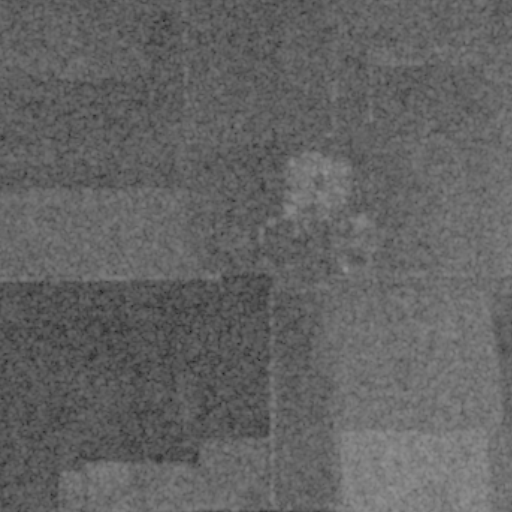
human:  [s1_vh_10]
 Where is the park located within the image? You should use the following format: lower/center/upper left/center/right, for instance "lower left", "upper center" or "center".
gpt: The park is located in the center right of the image.
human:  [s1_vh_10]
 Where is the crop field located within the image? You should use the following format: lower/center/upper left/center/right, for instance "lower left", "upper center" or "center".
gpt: There is no crop field in the image.

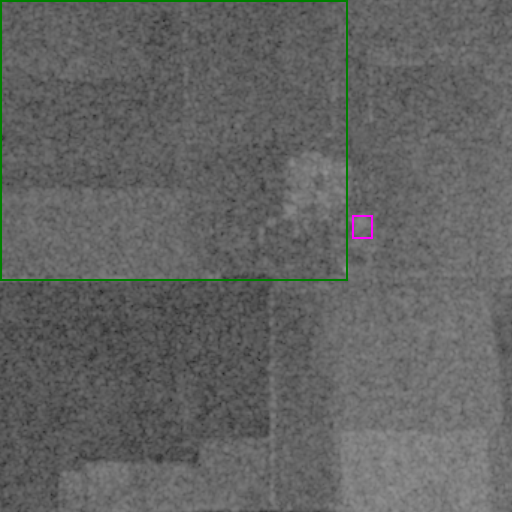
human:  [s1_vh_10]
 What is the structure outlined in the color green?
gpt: The structure outlined in green is a crop field.
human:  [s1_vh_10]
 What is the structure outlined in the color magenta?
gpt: The structure outlined in magenta is a park.
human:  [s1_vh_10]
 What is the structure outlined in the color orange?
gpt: There is no orange outline.